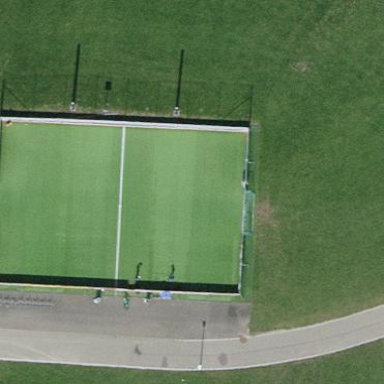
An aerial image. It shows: Soccer pitch for leisure land activities.